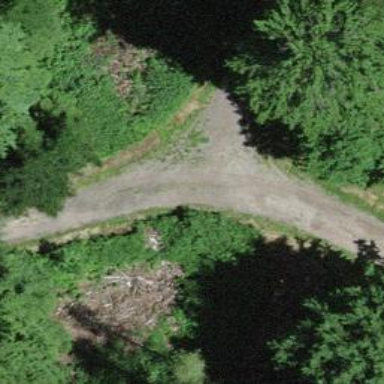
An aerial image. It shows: Unpaved track with grade3 track type.